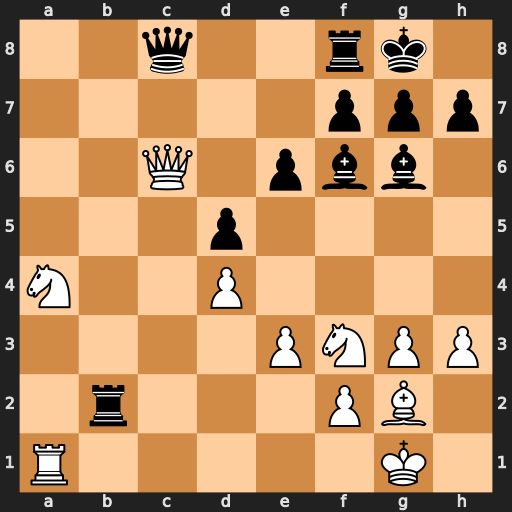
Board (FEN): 2q2rk1/5ppp/2Q1pbb1/3p4/N2P4/4PNPP/1r3PB1/R5K1
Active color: w
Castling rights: -
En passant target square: -
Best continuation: Qxc8 Rxc8 Nxb2